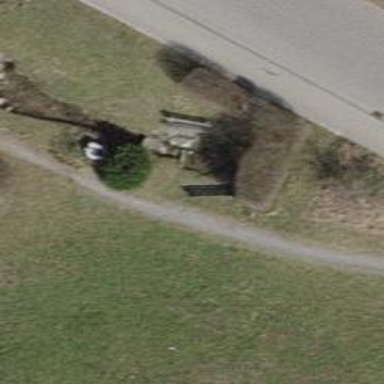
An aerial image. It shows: Brown bench in the vicinity.